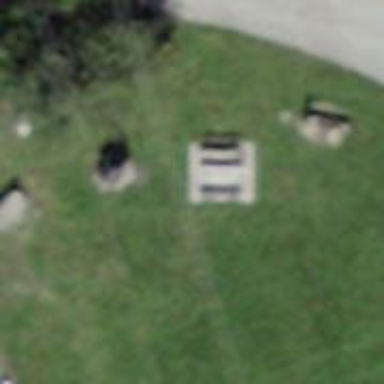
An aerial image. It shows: Picnic table located in leisure land area.